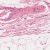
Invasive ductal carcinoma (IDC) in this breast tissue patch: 0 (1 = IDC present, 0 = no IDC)